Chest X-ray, PA view. Patient: 25 years old, sex F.
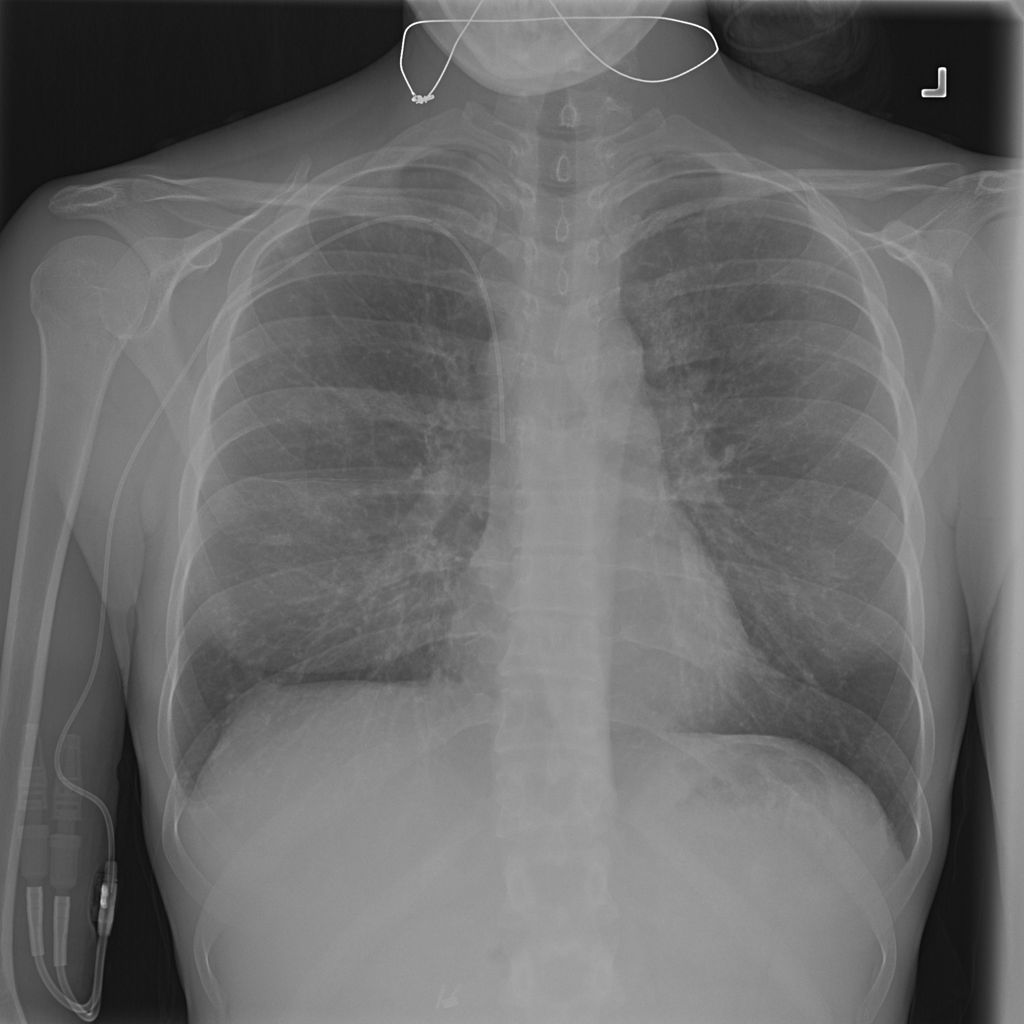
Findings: No Finding